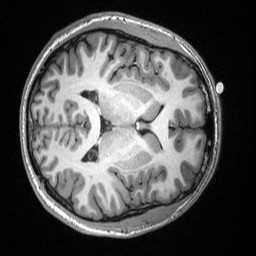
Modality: T1w
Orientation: axial
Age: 23
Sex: male